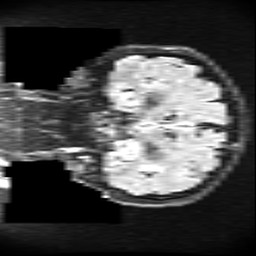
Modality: FLAIR
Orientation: coronal
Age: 29
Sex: female
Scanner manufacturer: ge
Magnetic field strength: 3 T
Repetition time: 11 s
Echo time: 0.1497 s